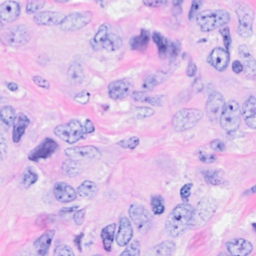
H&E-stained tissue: Breast